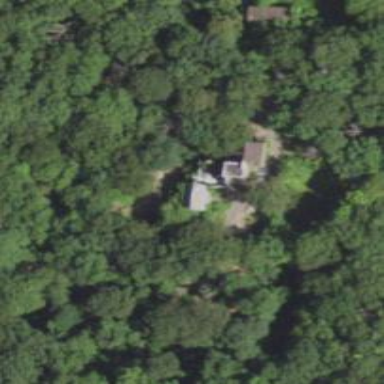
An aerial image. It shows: Historic building.